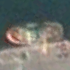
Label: Towing_vessel